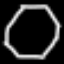
Label: octagon